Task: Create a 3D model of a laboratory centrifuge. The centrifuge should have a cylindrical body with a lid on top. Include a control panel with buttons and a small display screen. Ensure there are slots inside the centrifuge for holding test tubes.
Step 330:
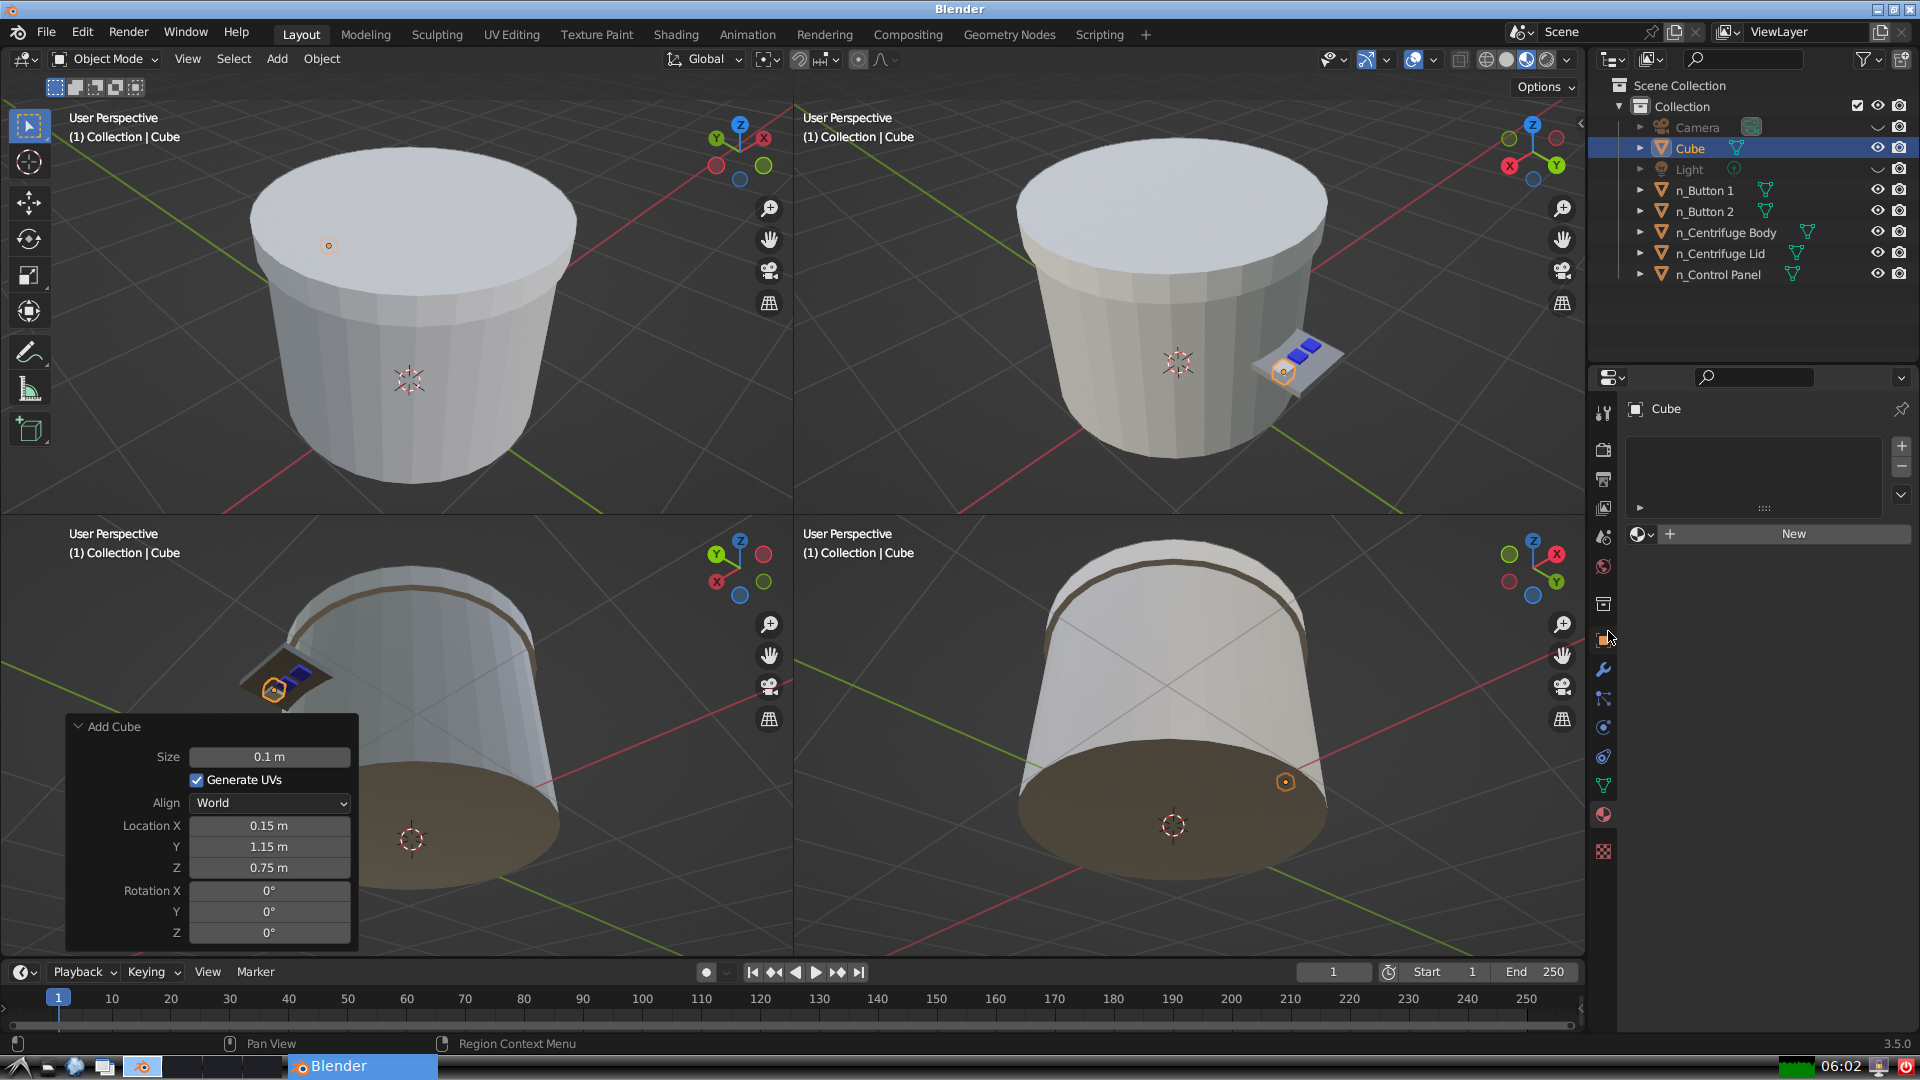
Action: click: no